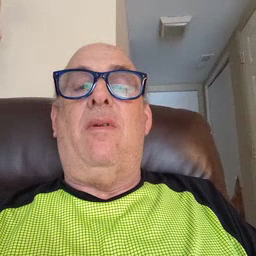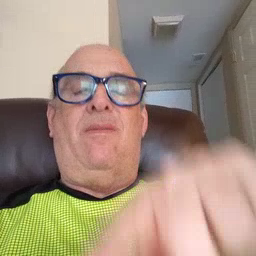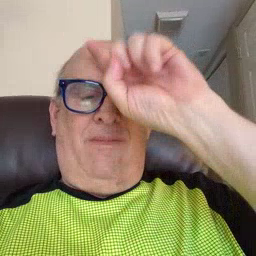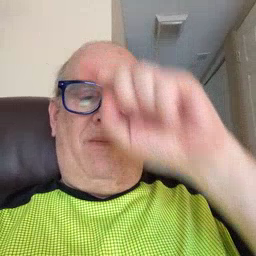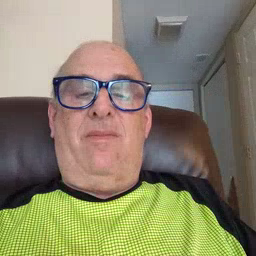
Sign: puzzle